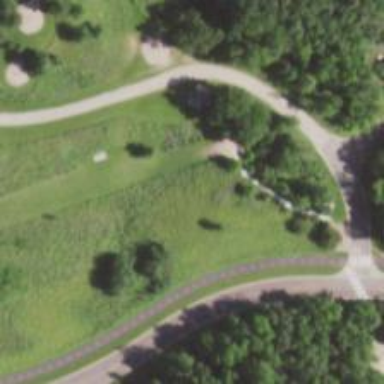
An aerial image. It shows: The beginning point of disc golf course.